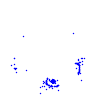
Particle: electron